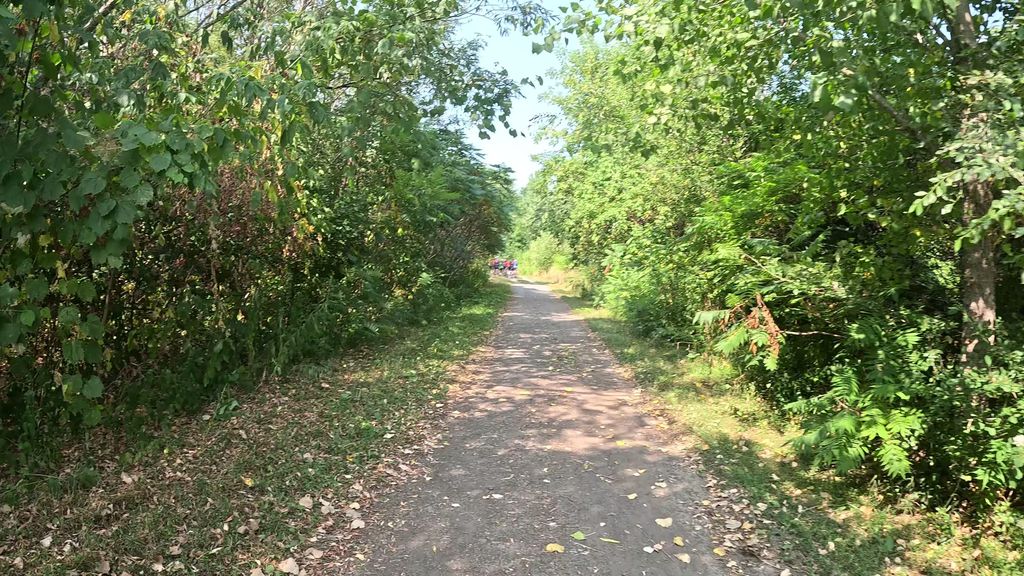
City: ottawa-gatineau